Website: macys
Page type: billing-address
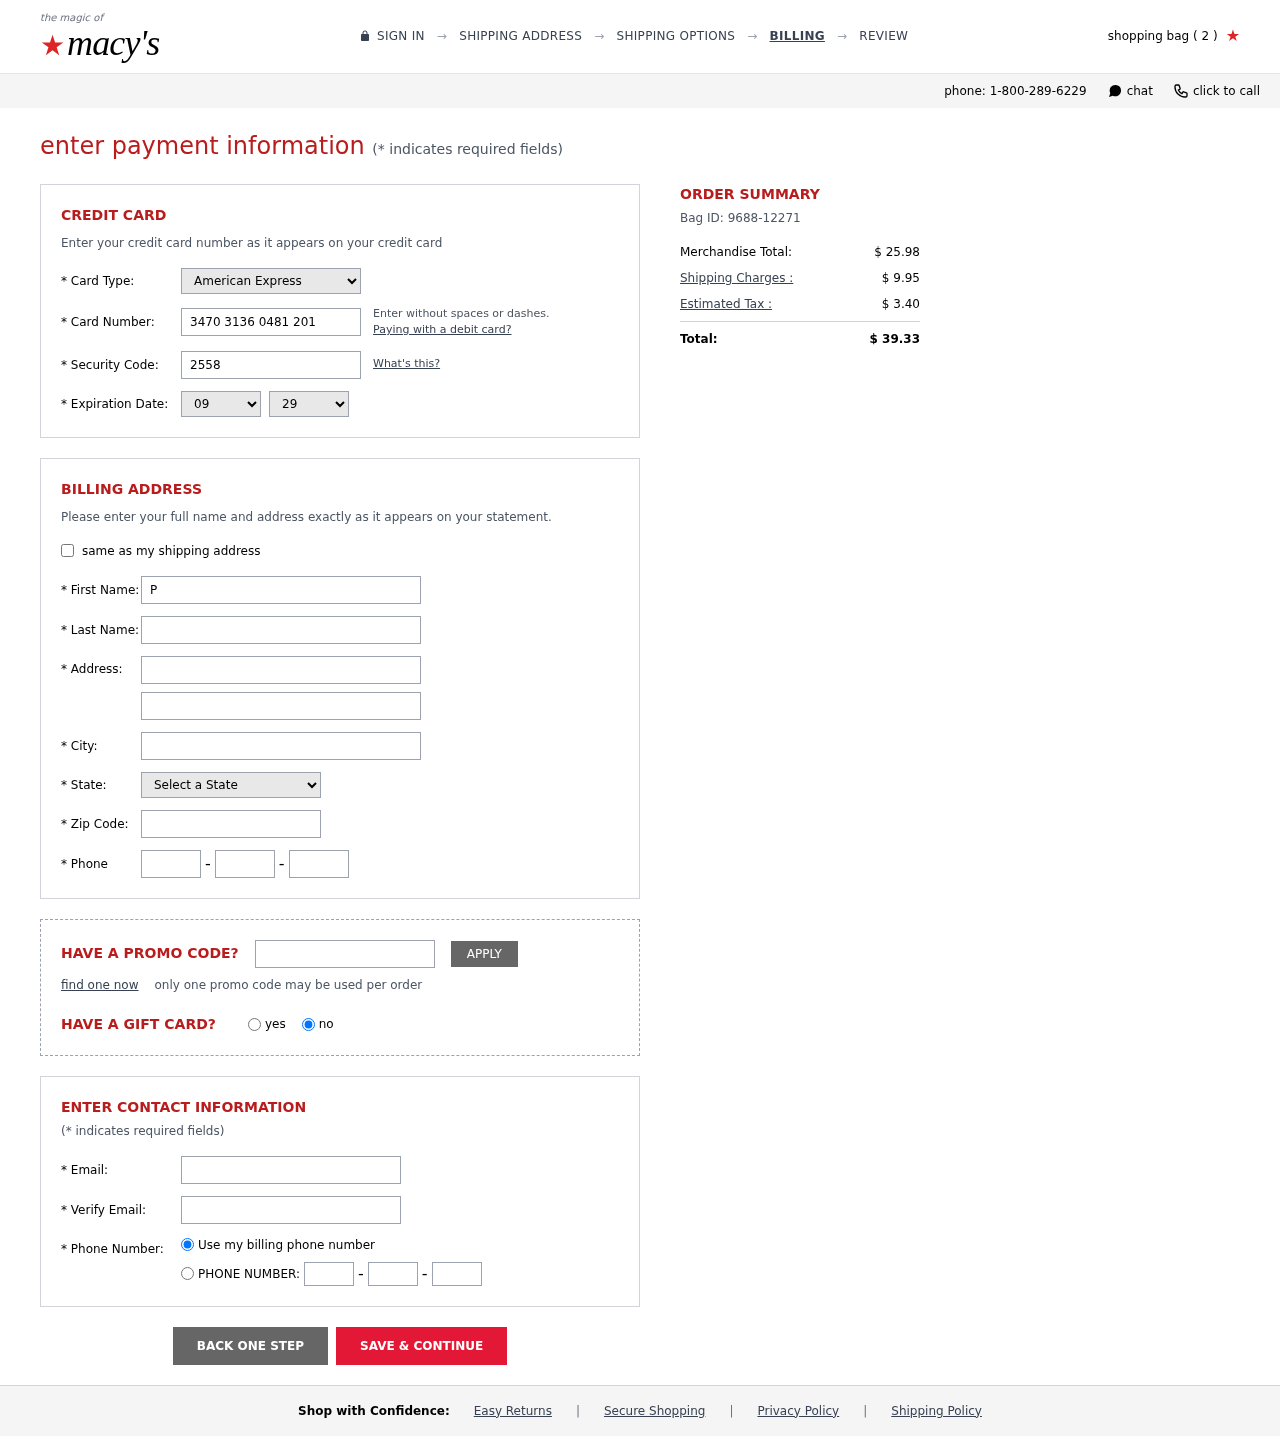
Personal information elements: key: PII_CARD_CVV
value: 2558
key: PII_CARD_EXPIRY_MONTH
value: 09
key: PII_CARD_EXPIRY_YEAR
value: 29
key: PII_CARD_NUMBER
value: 3470 3136 0481 201
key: PII_CARD_TYPE
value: American Express
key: PII_CITY
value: New Melissaland
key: PII_EMAIL
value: pamela.guerra@yahoo.com
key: PII_FIRSTNAME
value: Pamela
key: PII_LASTNAME
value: Guerra
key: PII_PHONE_AREA
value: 822
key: PII_PHONE_PREFIX
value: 461
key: PII_PHONE_SUFFIX
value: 5258
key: PII_POSTCODE
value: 41345
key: PII_STATE_ABBR
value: KS
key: PII_STREET
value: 47595 Erica View
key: PII_STREET2
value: Apt. 306
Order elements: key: ORDER_NUM_ITEMS
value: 2
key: ORDER_ID
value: Bag ID: 9688-12271
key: ORDER_SUBTOTAL
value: $ 25.98
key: ORDER_SHIPPING_COST
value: $ 9.95
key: ORDER_TAX
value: $ 3.40
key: ORDER_TOTAL
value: $ 39.33